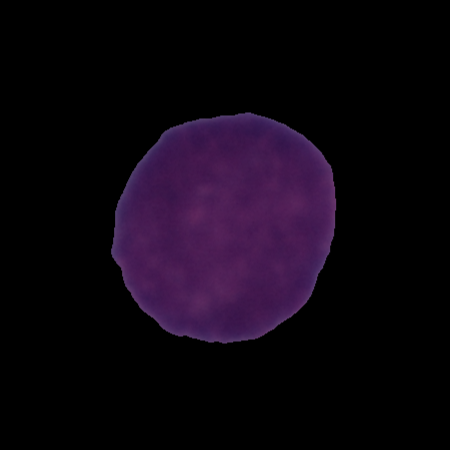
Label: cancer